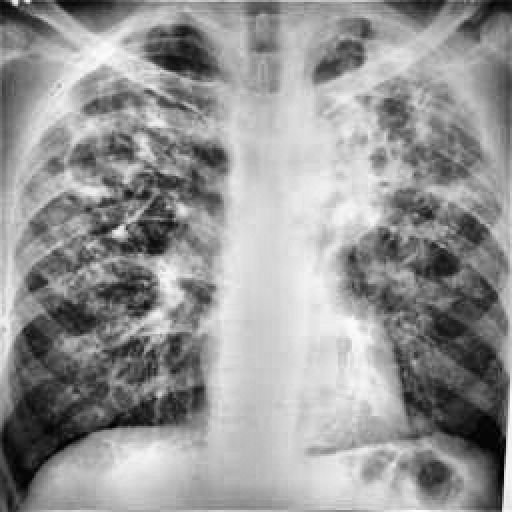
Finding: TUBERCULOSIS